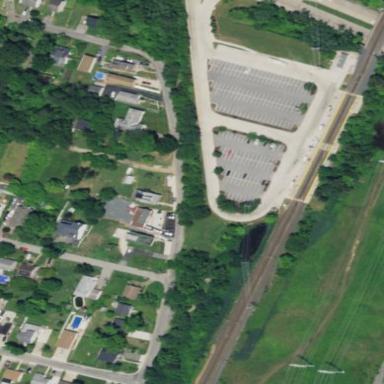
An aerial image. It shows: Parking area with park and ride facility.